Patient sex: F
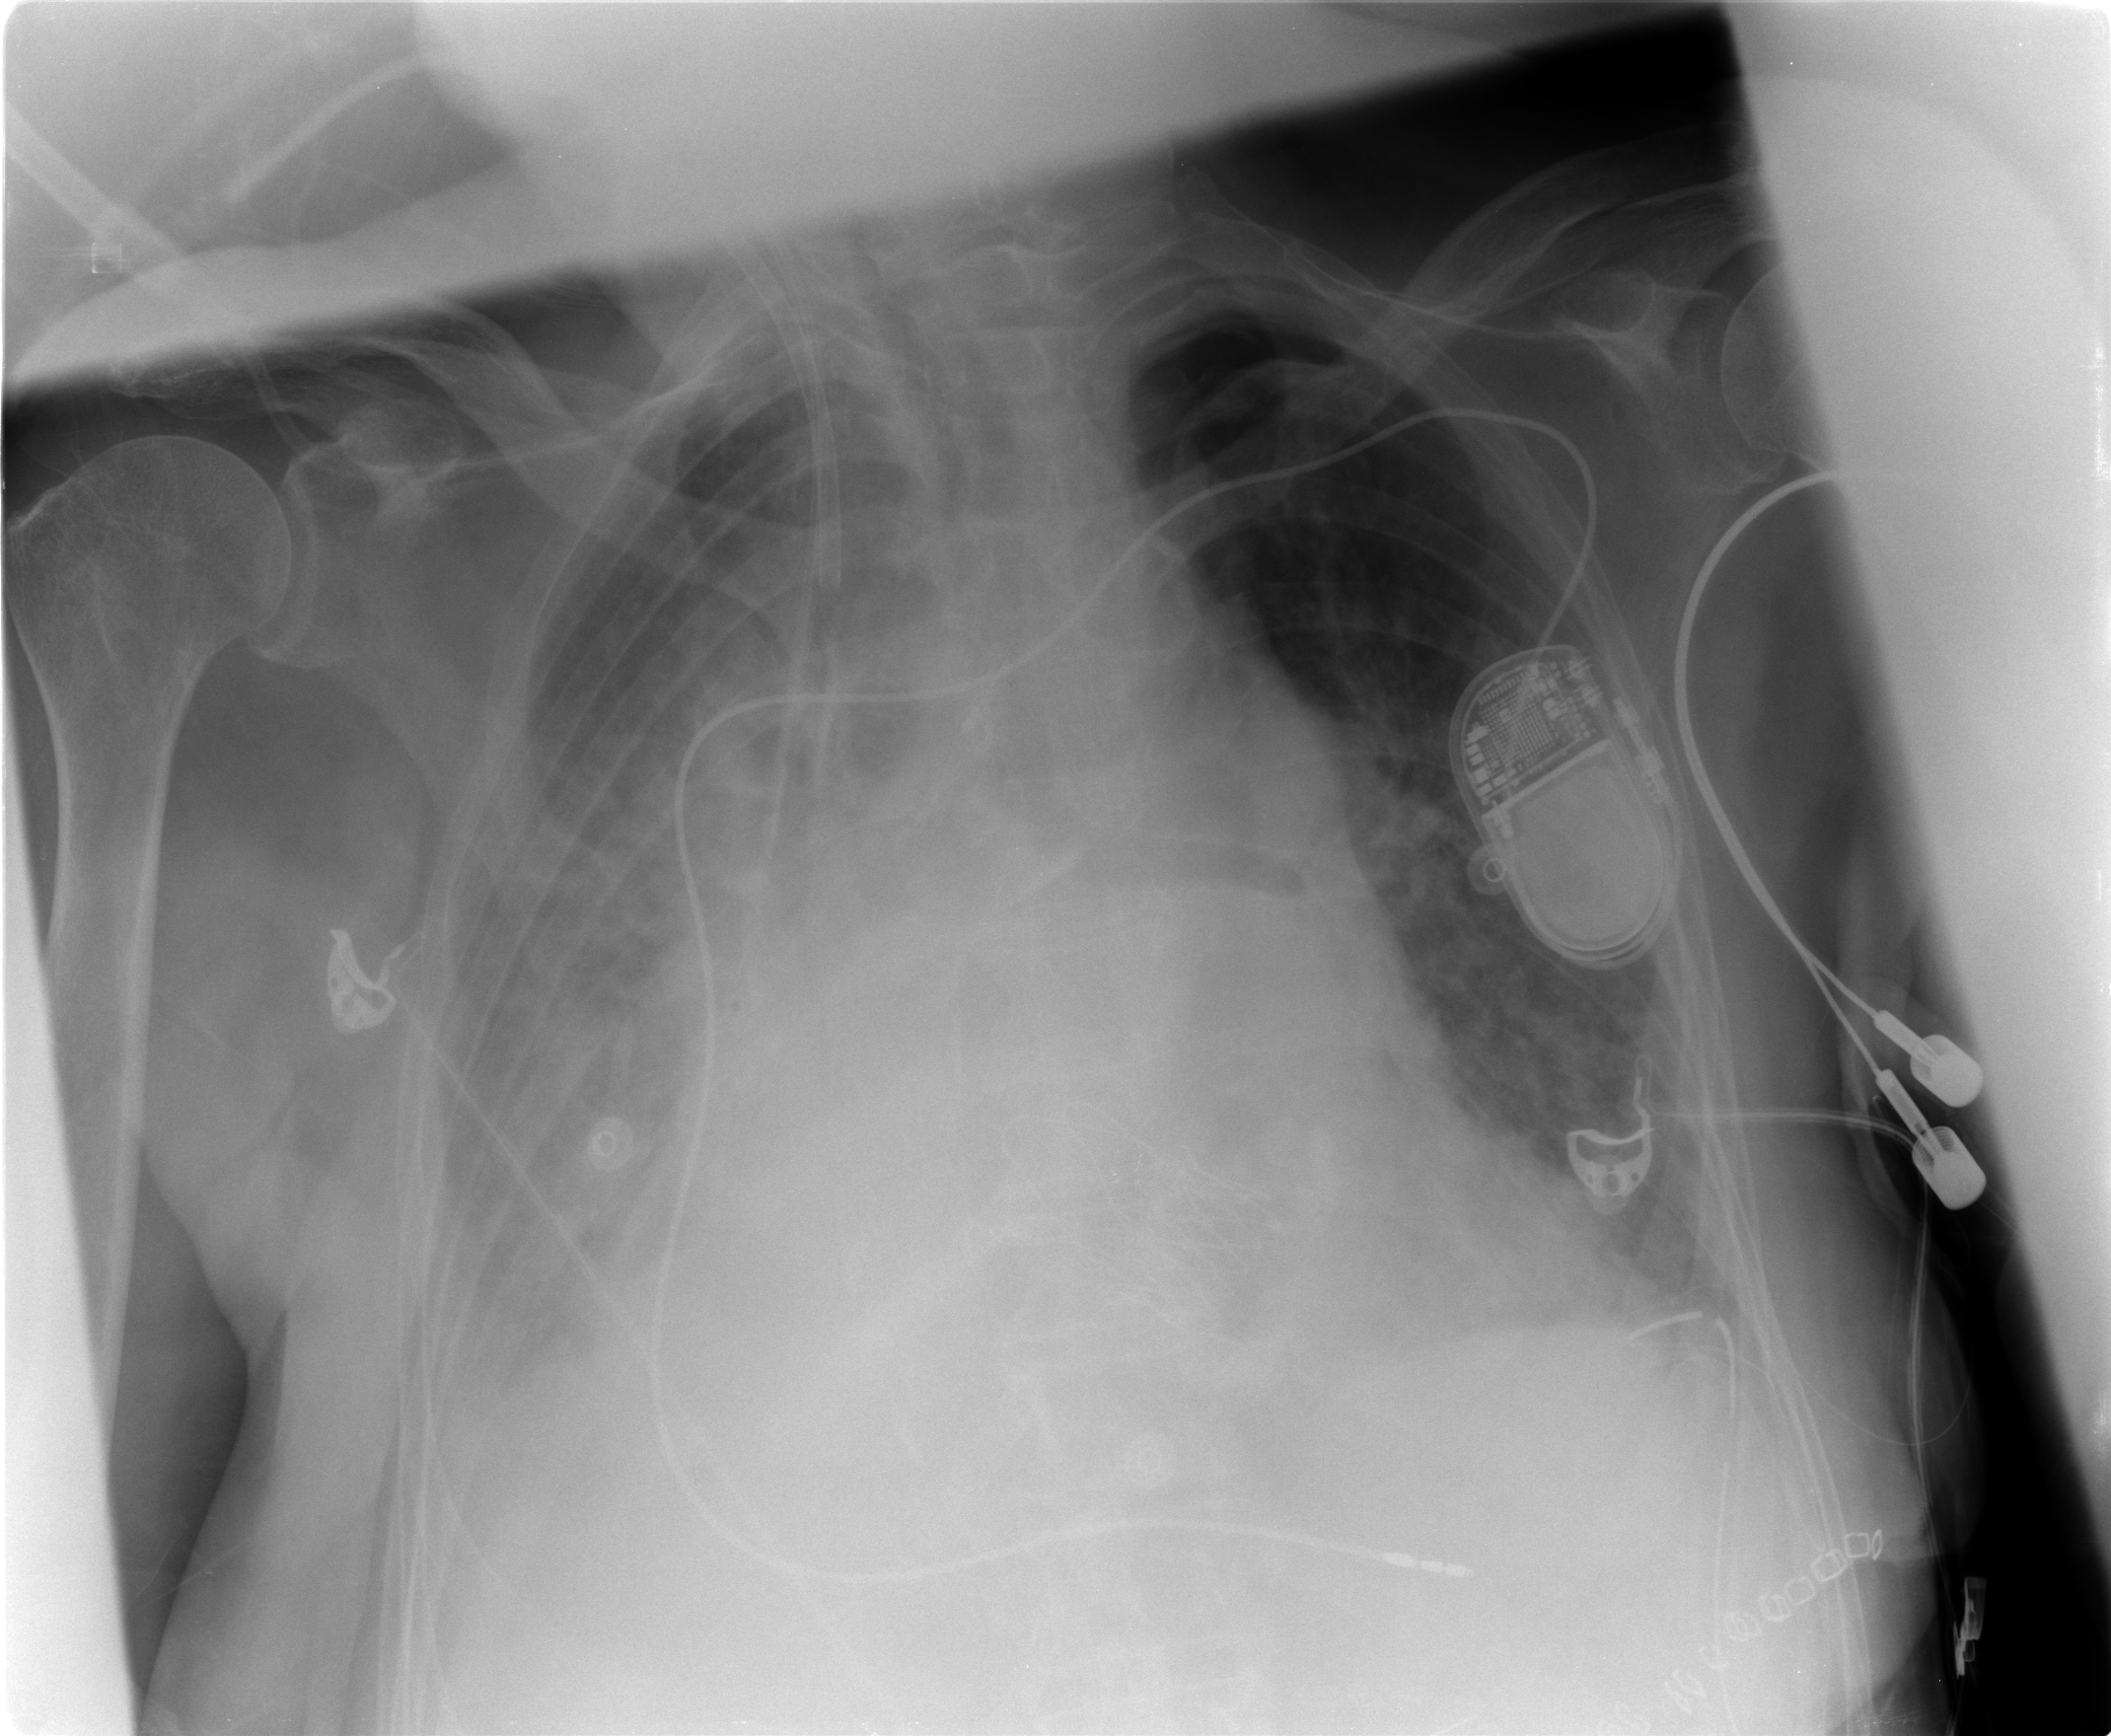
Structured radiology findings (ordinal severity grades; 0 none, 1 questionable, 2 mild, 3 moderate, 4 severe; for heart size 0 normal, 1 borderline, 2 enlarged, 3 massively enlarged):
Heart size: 2
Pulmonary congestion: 3
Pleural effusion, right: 3
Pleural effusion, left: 2
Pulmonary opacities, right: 2
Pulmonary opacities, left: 1
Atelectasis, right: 2
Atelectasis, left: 1